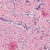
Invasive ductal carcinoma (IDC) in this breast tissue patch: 0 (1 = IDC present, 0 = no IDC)